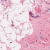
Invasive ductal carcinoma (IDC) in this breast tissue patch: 0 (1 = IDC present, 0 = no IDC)